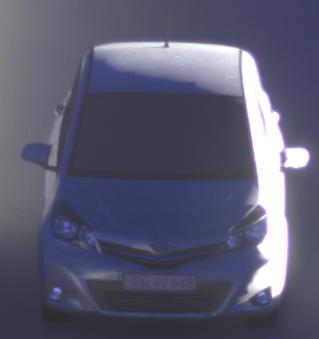
Make: Toyota
Model: Yaris 1.0
Detailed model: Yaris (XP9)
Model produced from: 2009/01
Model produced until: 2010/10
Doors: 3
Color: white
Road condition: dry road
Daytime: sunrise or sunset
Contrast: high contrast